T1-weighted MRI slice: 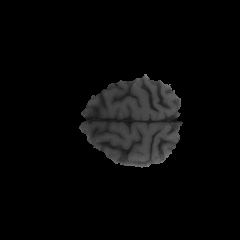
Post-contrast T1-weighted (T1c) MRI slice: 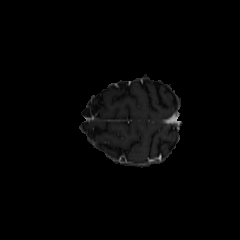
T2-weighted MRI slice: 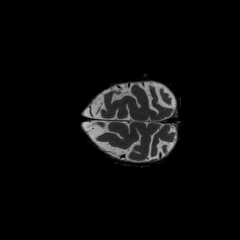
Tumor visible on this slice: no